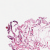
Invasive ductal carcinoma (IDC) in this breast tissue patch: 0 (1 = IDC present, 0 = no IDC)